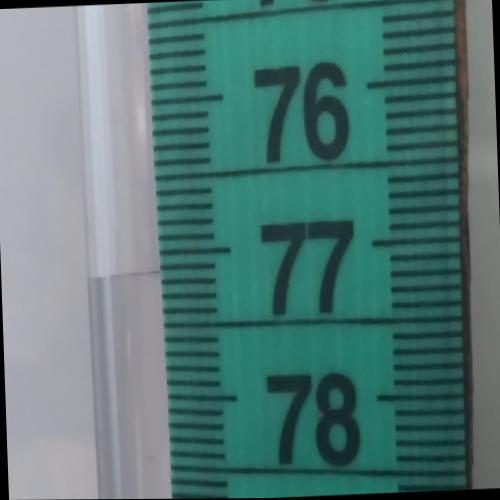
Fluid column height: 77.1 cm